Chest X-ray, PA view. Patient: 55 years old, sex M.
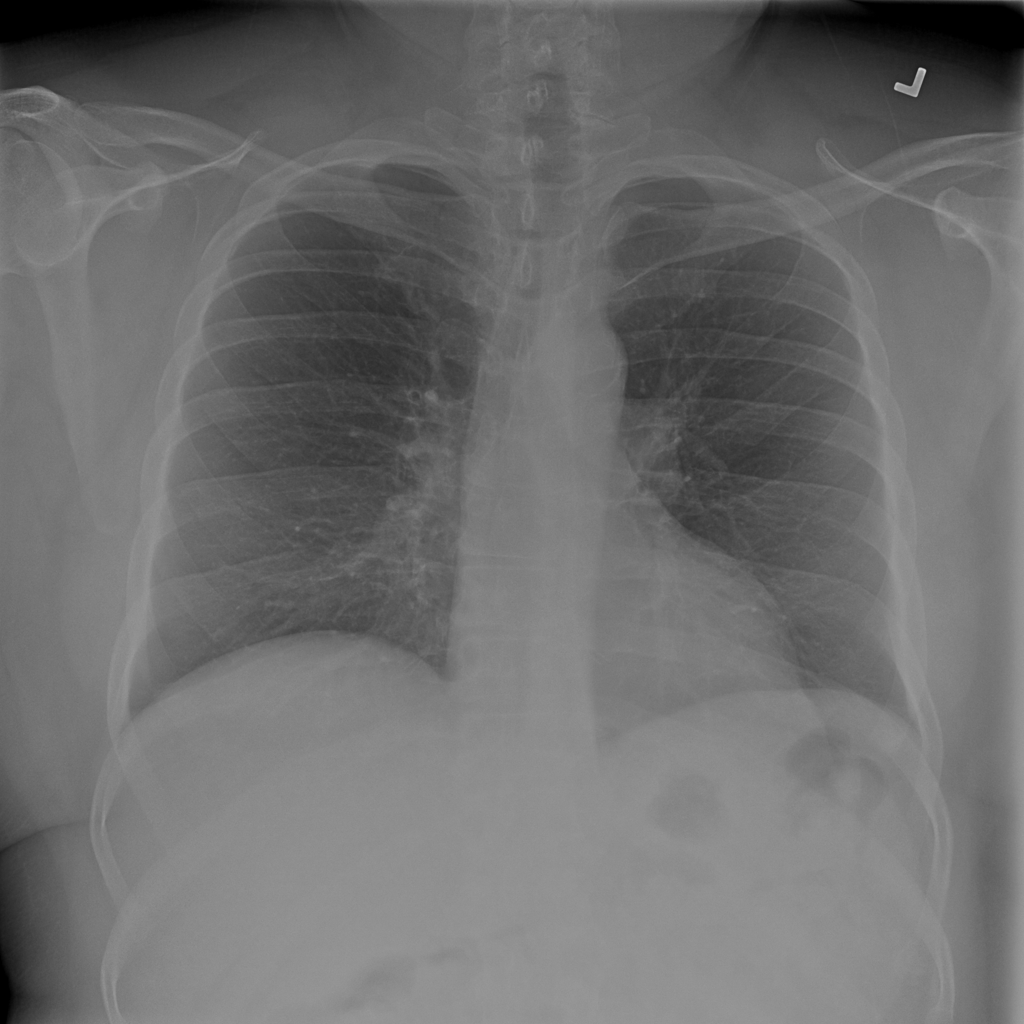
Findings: No Finding